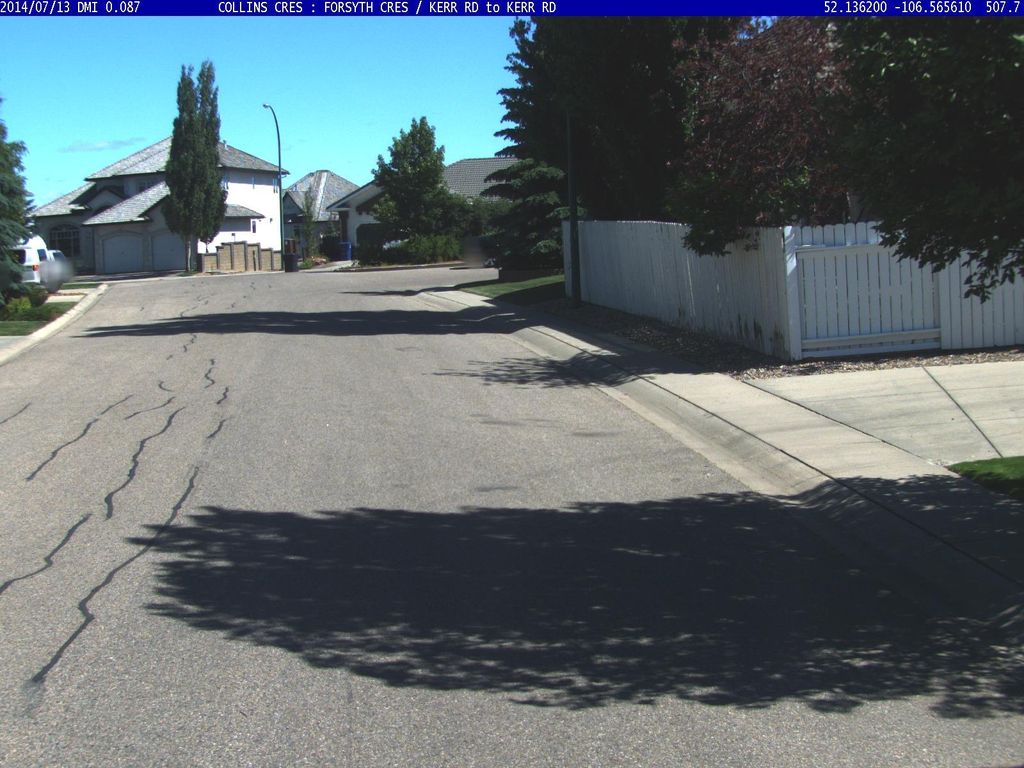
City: saskatoon